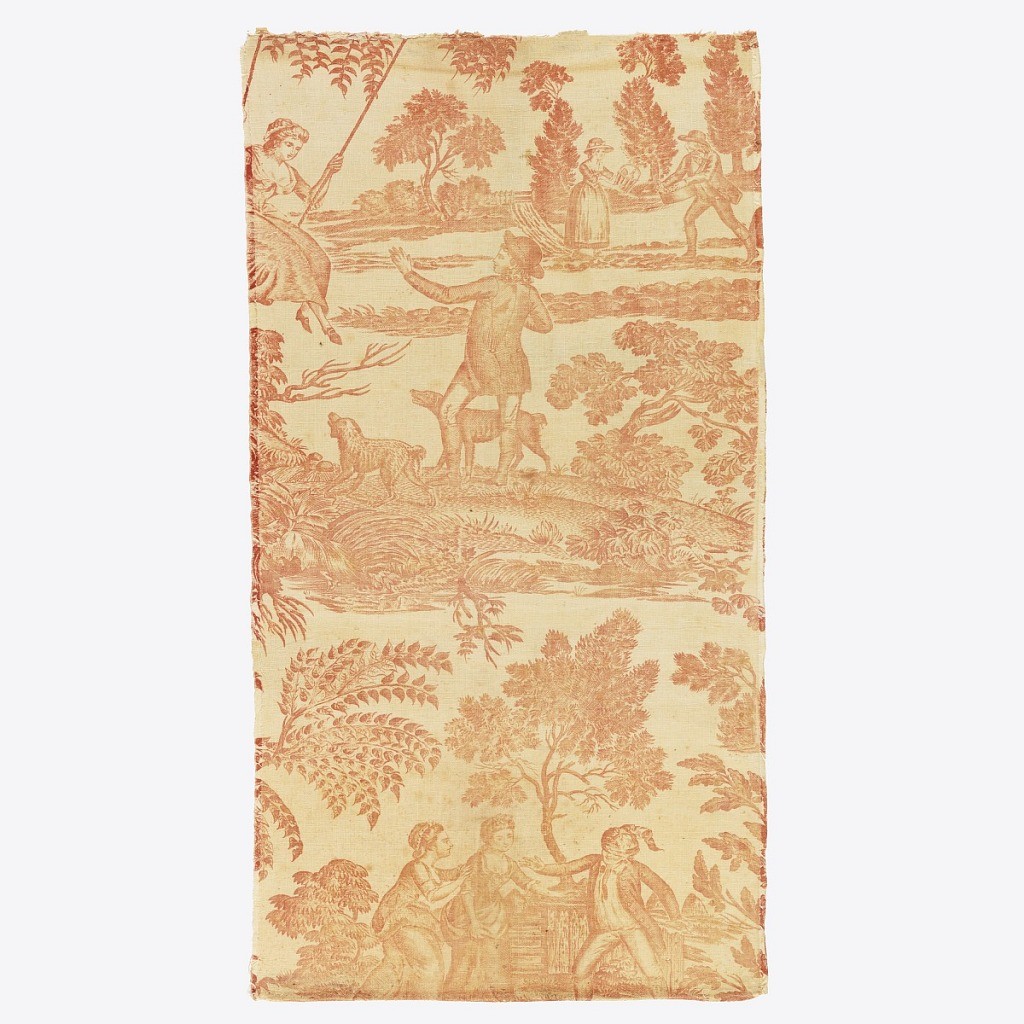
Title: Fragment
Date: late 18th century
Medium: cotton Technique: copperplate printed on plain weave
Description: Textile fragment. Figures play "blind man's buff" in a rustic setting with water fowl. Above, a man pushes a woman on a swing while dogs look on. Behind stands a man and woman with picnic basket. Each piece is composed of several pieces sewn together.